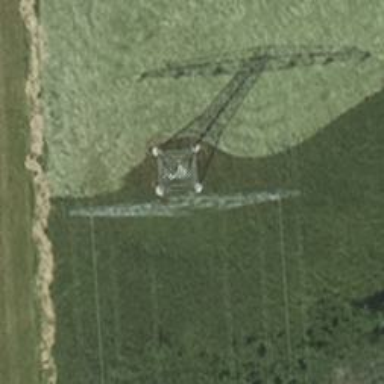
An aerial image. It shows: Power tower.